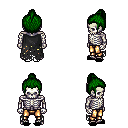
a pixel art fantasy rpg character, male body template, skeleton, black tattered cape, gold greaves, green short topknot hairstyle, black slippers, four views (front, back, left, right), 2x2 character sprite sheet, small pixel art, hard edges, no anti-aliasing